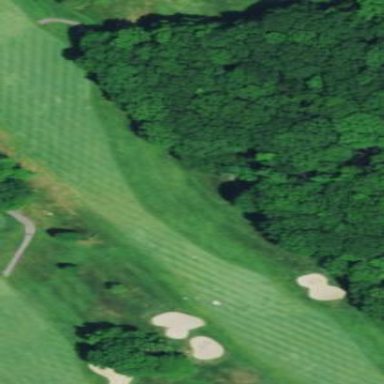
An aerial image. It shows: Golf fairway surrounded by grass.